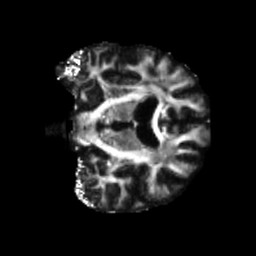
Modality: FA
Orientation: coronal
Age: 68
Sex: male
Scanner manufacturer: siemens
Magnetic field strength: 3 T
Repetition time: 5.47 s
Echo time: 0.0854 s